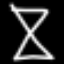
Label: hourglass